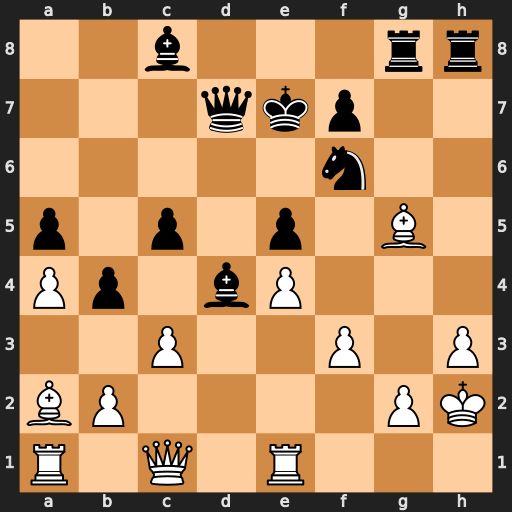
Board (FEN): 2b3rr/3qkp2/5n2/p1p1p1B1/Pp1bP3/2P2P1P/BP4PK/R1Q1R3
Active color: w
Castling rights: -
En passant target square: -
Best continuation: cxd4 Rxh3+ Kg1 Rxg5 Qxg5 Qxd4+ Qe3